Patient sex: M
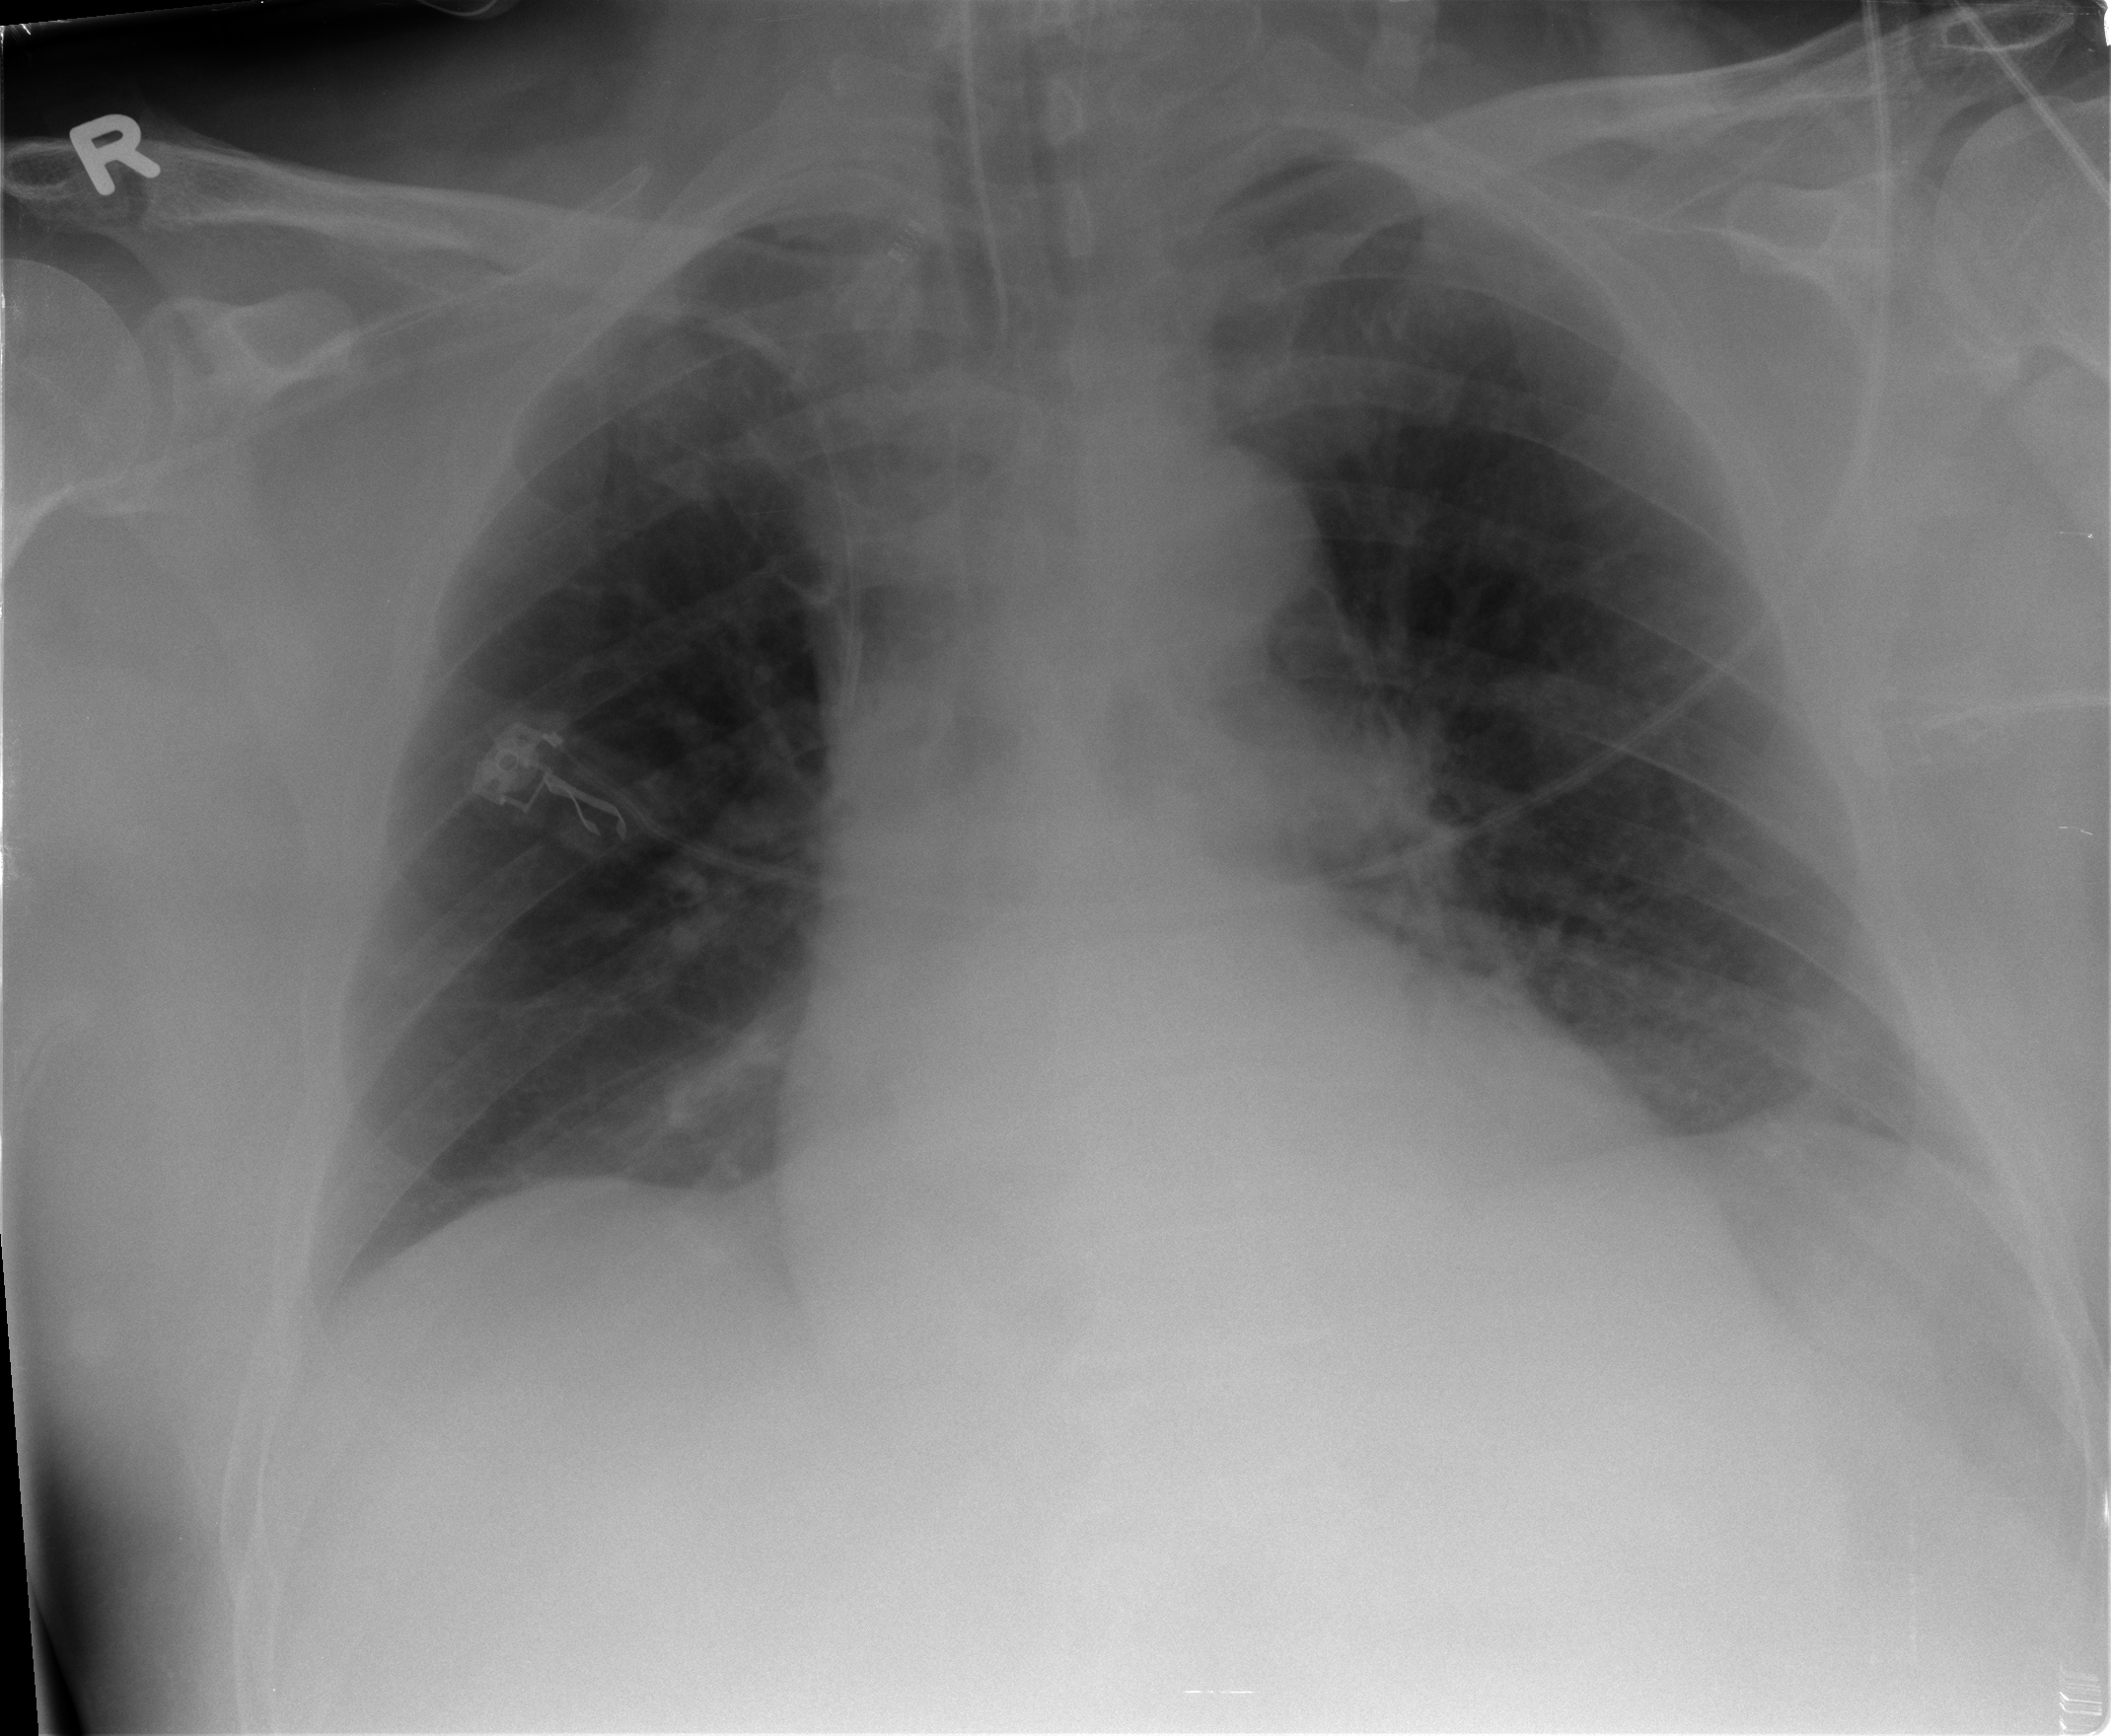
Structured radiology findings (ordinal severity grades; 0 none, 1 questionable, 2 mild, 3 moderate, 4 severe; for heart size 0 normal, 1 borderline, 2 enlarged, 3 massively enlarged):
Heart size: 2
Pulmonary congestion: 0
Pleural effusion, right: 0
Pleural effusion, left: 0
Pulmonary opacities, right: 2
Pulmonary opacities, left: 2
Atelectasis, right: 2
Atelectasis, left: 2